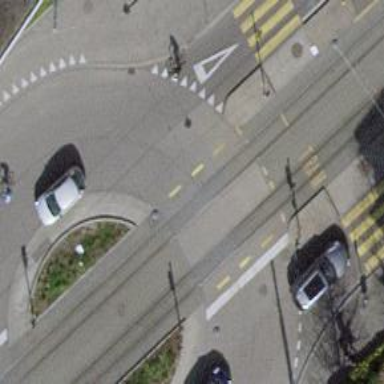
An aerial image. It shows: Road with traffic signals.